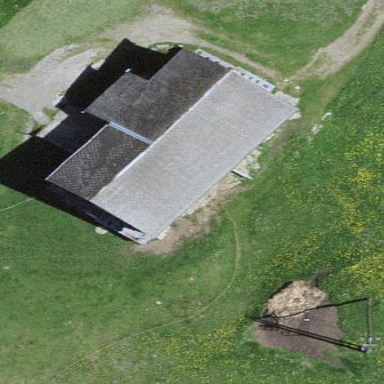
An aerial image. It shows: Farm auxiliary building.